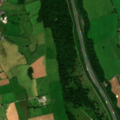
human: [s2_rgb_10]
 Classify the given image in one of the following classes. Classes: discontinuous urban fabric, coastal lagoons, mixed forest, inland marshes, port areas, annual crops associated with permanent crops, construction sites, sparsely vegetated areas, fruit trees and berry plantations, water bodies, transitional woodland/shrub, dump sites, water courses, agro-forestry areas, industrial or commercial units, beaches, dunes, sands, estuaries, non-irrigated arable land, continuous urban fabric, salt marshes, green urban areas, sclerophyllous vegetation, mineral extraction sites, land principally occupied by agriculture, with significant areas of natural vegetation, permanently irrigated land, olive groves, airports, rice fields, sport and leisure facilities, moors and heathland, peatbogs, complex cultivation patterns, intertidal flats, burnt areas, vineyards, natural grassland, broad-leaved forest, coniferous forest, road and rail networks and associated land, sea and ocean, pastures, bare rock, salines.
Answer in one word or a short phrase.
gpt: discontinuous urban fabric, road and rail networks and associated land, pastures, broad-leaved forest, mixed forest